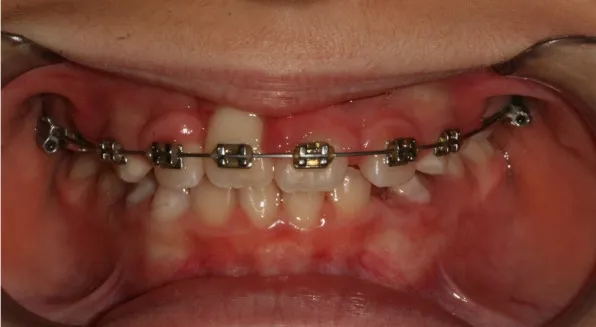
Tooth has reached its physiological position.
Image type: medical_photograph (other_medical_photograph)